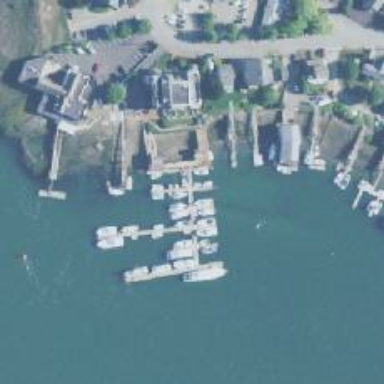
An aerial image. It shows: Man-made pier.